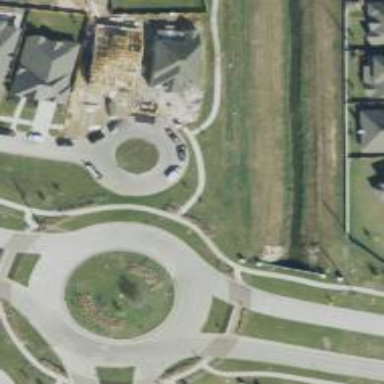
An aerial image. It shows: Turning loop on the road.